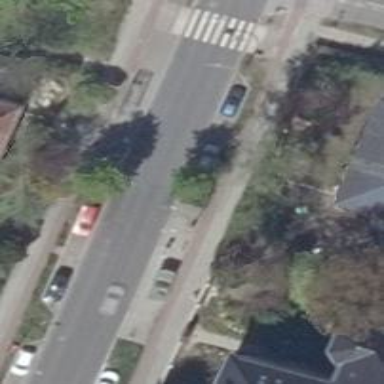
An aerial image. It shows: Public transport stop position.